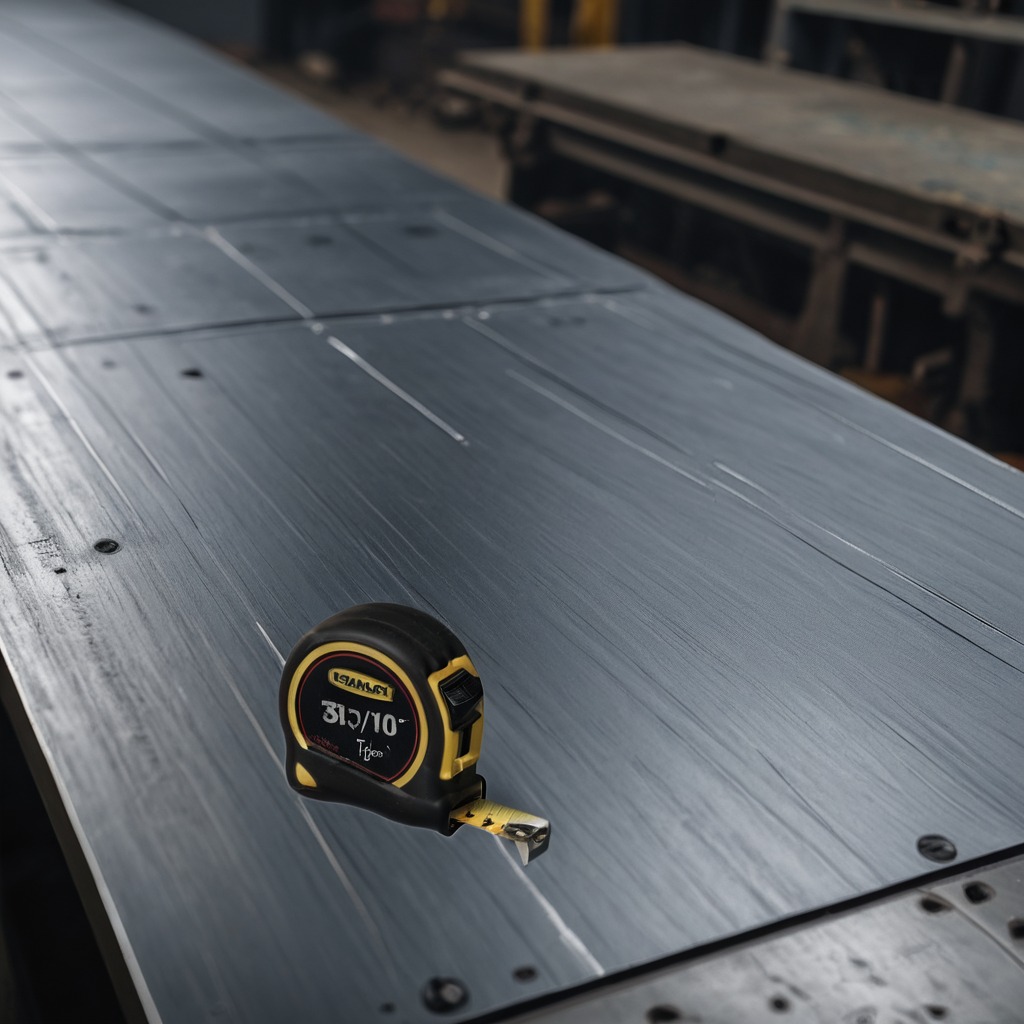
A measuring tape is lying on the cold steel table in a mining workshop.